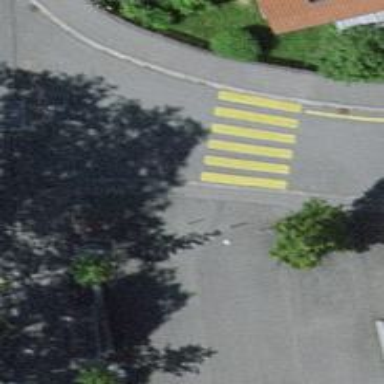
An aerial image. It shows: Uncontrolled zebra crossing on the road.